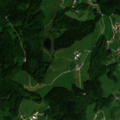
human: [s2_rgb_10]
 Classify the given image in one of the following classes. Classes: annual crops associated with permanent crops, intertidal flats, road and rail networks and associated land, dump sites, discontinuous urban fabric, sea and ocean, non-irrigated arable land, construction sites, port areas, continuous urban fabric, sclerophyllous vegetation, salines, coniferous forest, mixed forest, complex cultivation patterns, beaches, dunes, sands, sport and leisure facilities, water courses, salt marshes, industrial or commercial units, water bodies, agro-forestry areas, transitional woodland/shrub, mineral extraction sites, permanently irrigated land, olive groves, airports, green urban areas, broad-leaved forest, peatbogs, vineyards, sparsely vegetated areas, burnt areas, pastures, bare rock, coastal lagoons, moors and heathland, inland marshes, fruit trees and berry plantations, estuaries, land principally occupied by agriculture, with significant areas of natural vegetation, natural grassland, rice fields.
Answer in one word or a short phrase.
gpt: pastures, mixed forest, water bodies